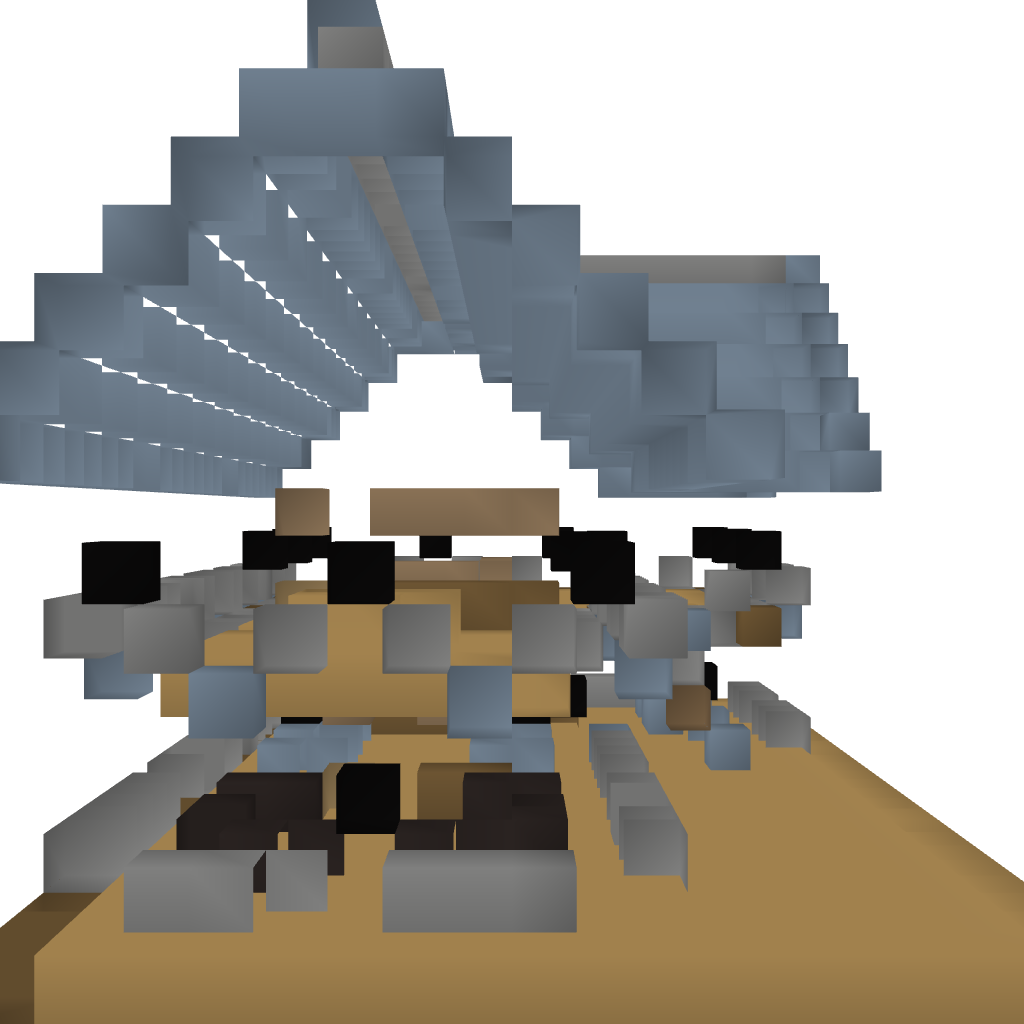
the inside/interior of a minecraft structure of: Tavern